Aerial crown-view tile of a tropical tree (Barro Colorado Island, Panama), acquired 20240611:
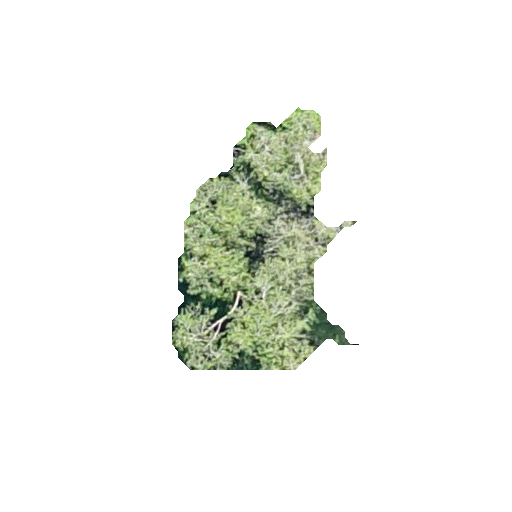
Species: Quararibea stenophylla
GBIF accepted scientific name: Quararibea stenophylla
Crown area: 48.741 m²